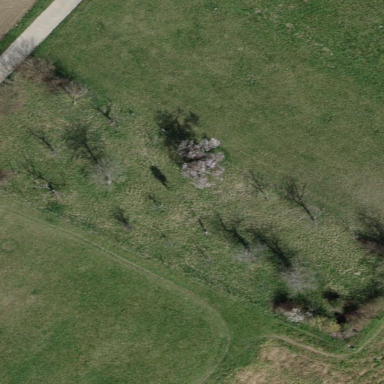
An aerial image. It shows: Orchard.